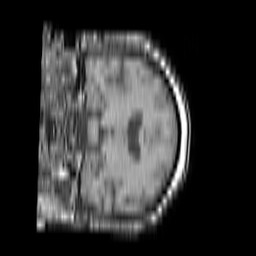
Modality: T1w
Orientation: coronal
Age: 59
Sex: female
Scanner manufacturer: philips
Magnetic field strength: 1.5 T
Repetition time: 0.1909 s
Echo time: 0.001847 s